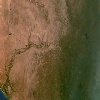
Label: land